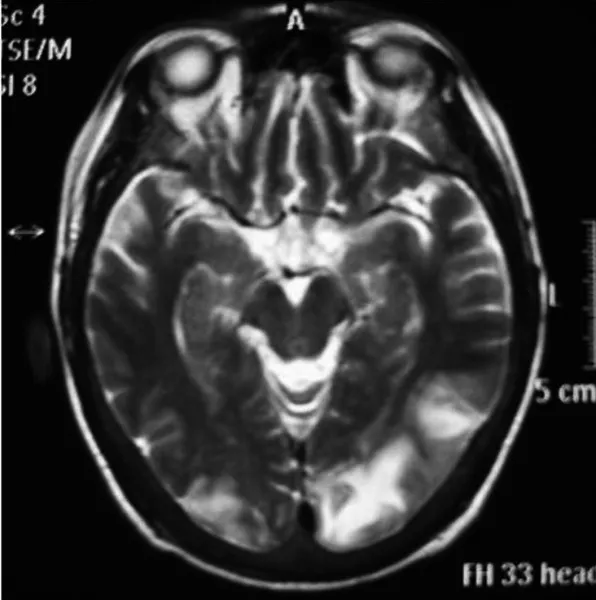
Brain MRI T2 Bilateral parieto-occipital hyperintese lesion.
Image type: radiology (mri)